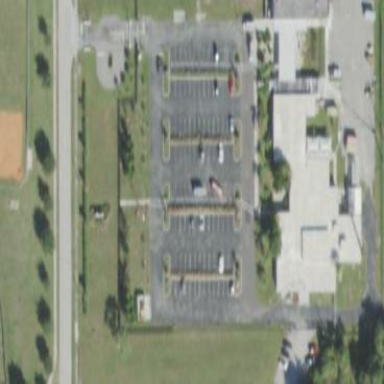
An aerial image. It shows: Parking area.